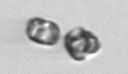
Label: Thalassiosira_sp_aff_mala